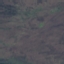
Land use / land cover class: HerbaceousVegetation